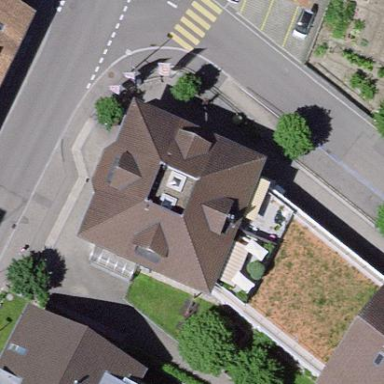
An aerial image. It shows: Building with pyramidal roof shape.